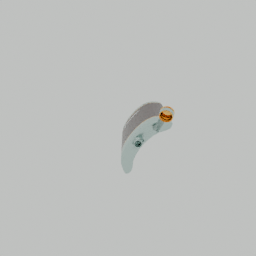
Label: tools